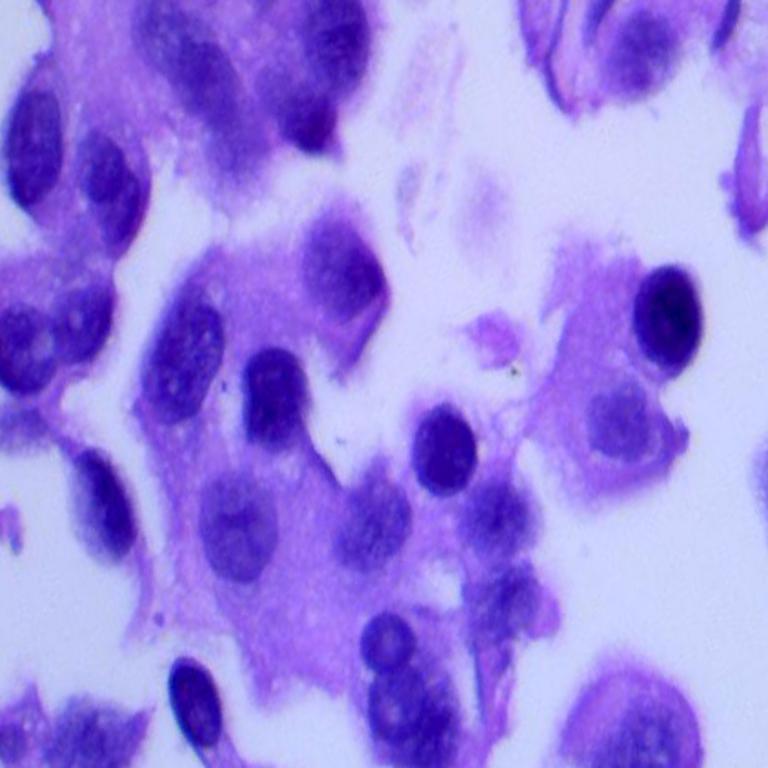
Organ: lung
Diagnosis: adenocarcinomas